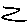
Label: zigzag